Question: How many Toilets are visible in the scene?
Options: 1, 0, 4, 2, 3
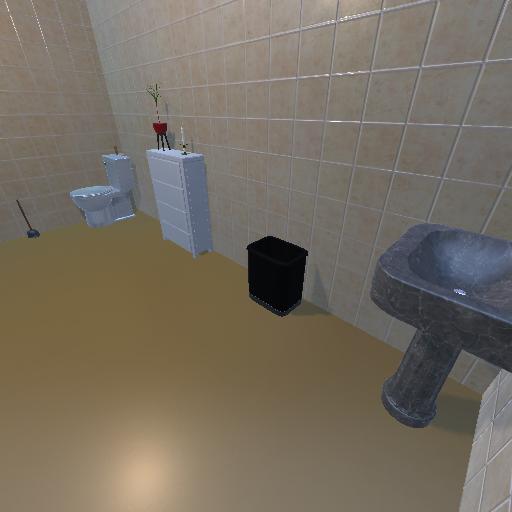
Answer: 1